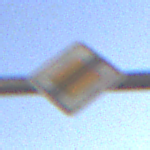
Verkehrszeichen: EndeVorfahrtsstrasse
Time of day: SunriseSunset
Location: Outdoor (Nature)
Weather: Clear
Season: NotSpecified
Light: Natural